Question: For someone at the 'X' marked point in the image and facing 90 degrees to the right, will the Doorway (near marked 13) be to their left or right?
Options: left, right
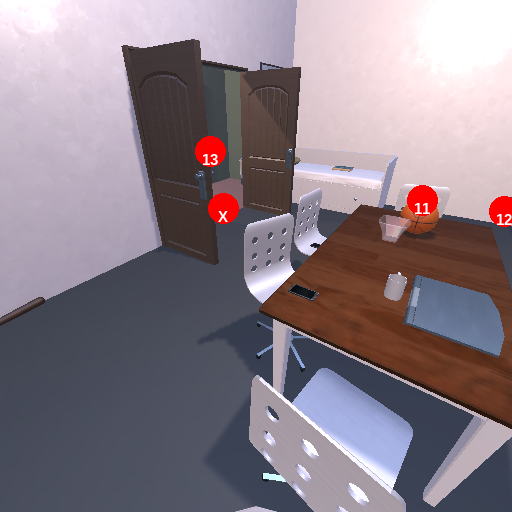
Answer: left